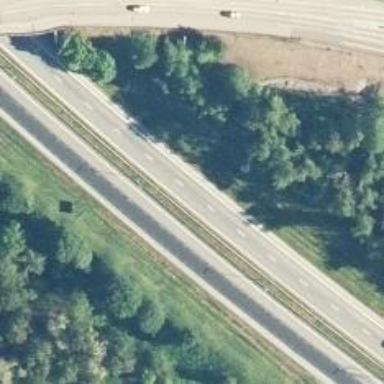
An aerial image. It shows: Asphalt motorway.